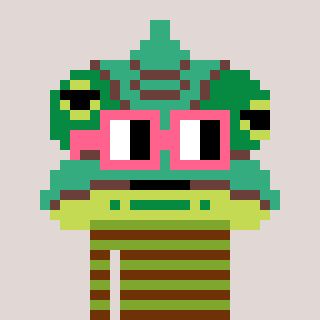
a pixel art character with square pink glasses, a chameleon-shaped head and a slimegreen-colored body on a warm background